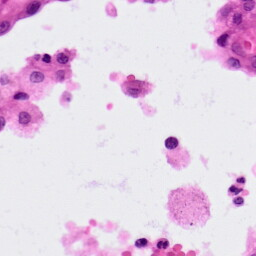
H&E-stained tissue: Lung